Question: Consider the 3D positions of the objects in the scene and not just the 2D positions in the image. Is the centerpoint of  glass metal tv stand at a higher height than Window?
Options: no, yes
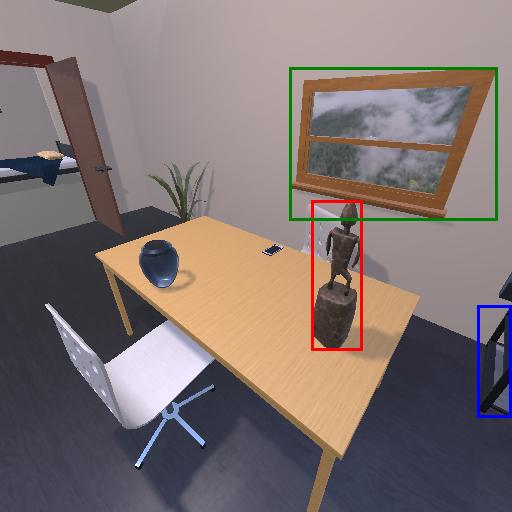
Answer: no